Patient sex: F
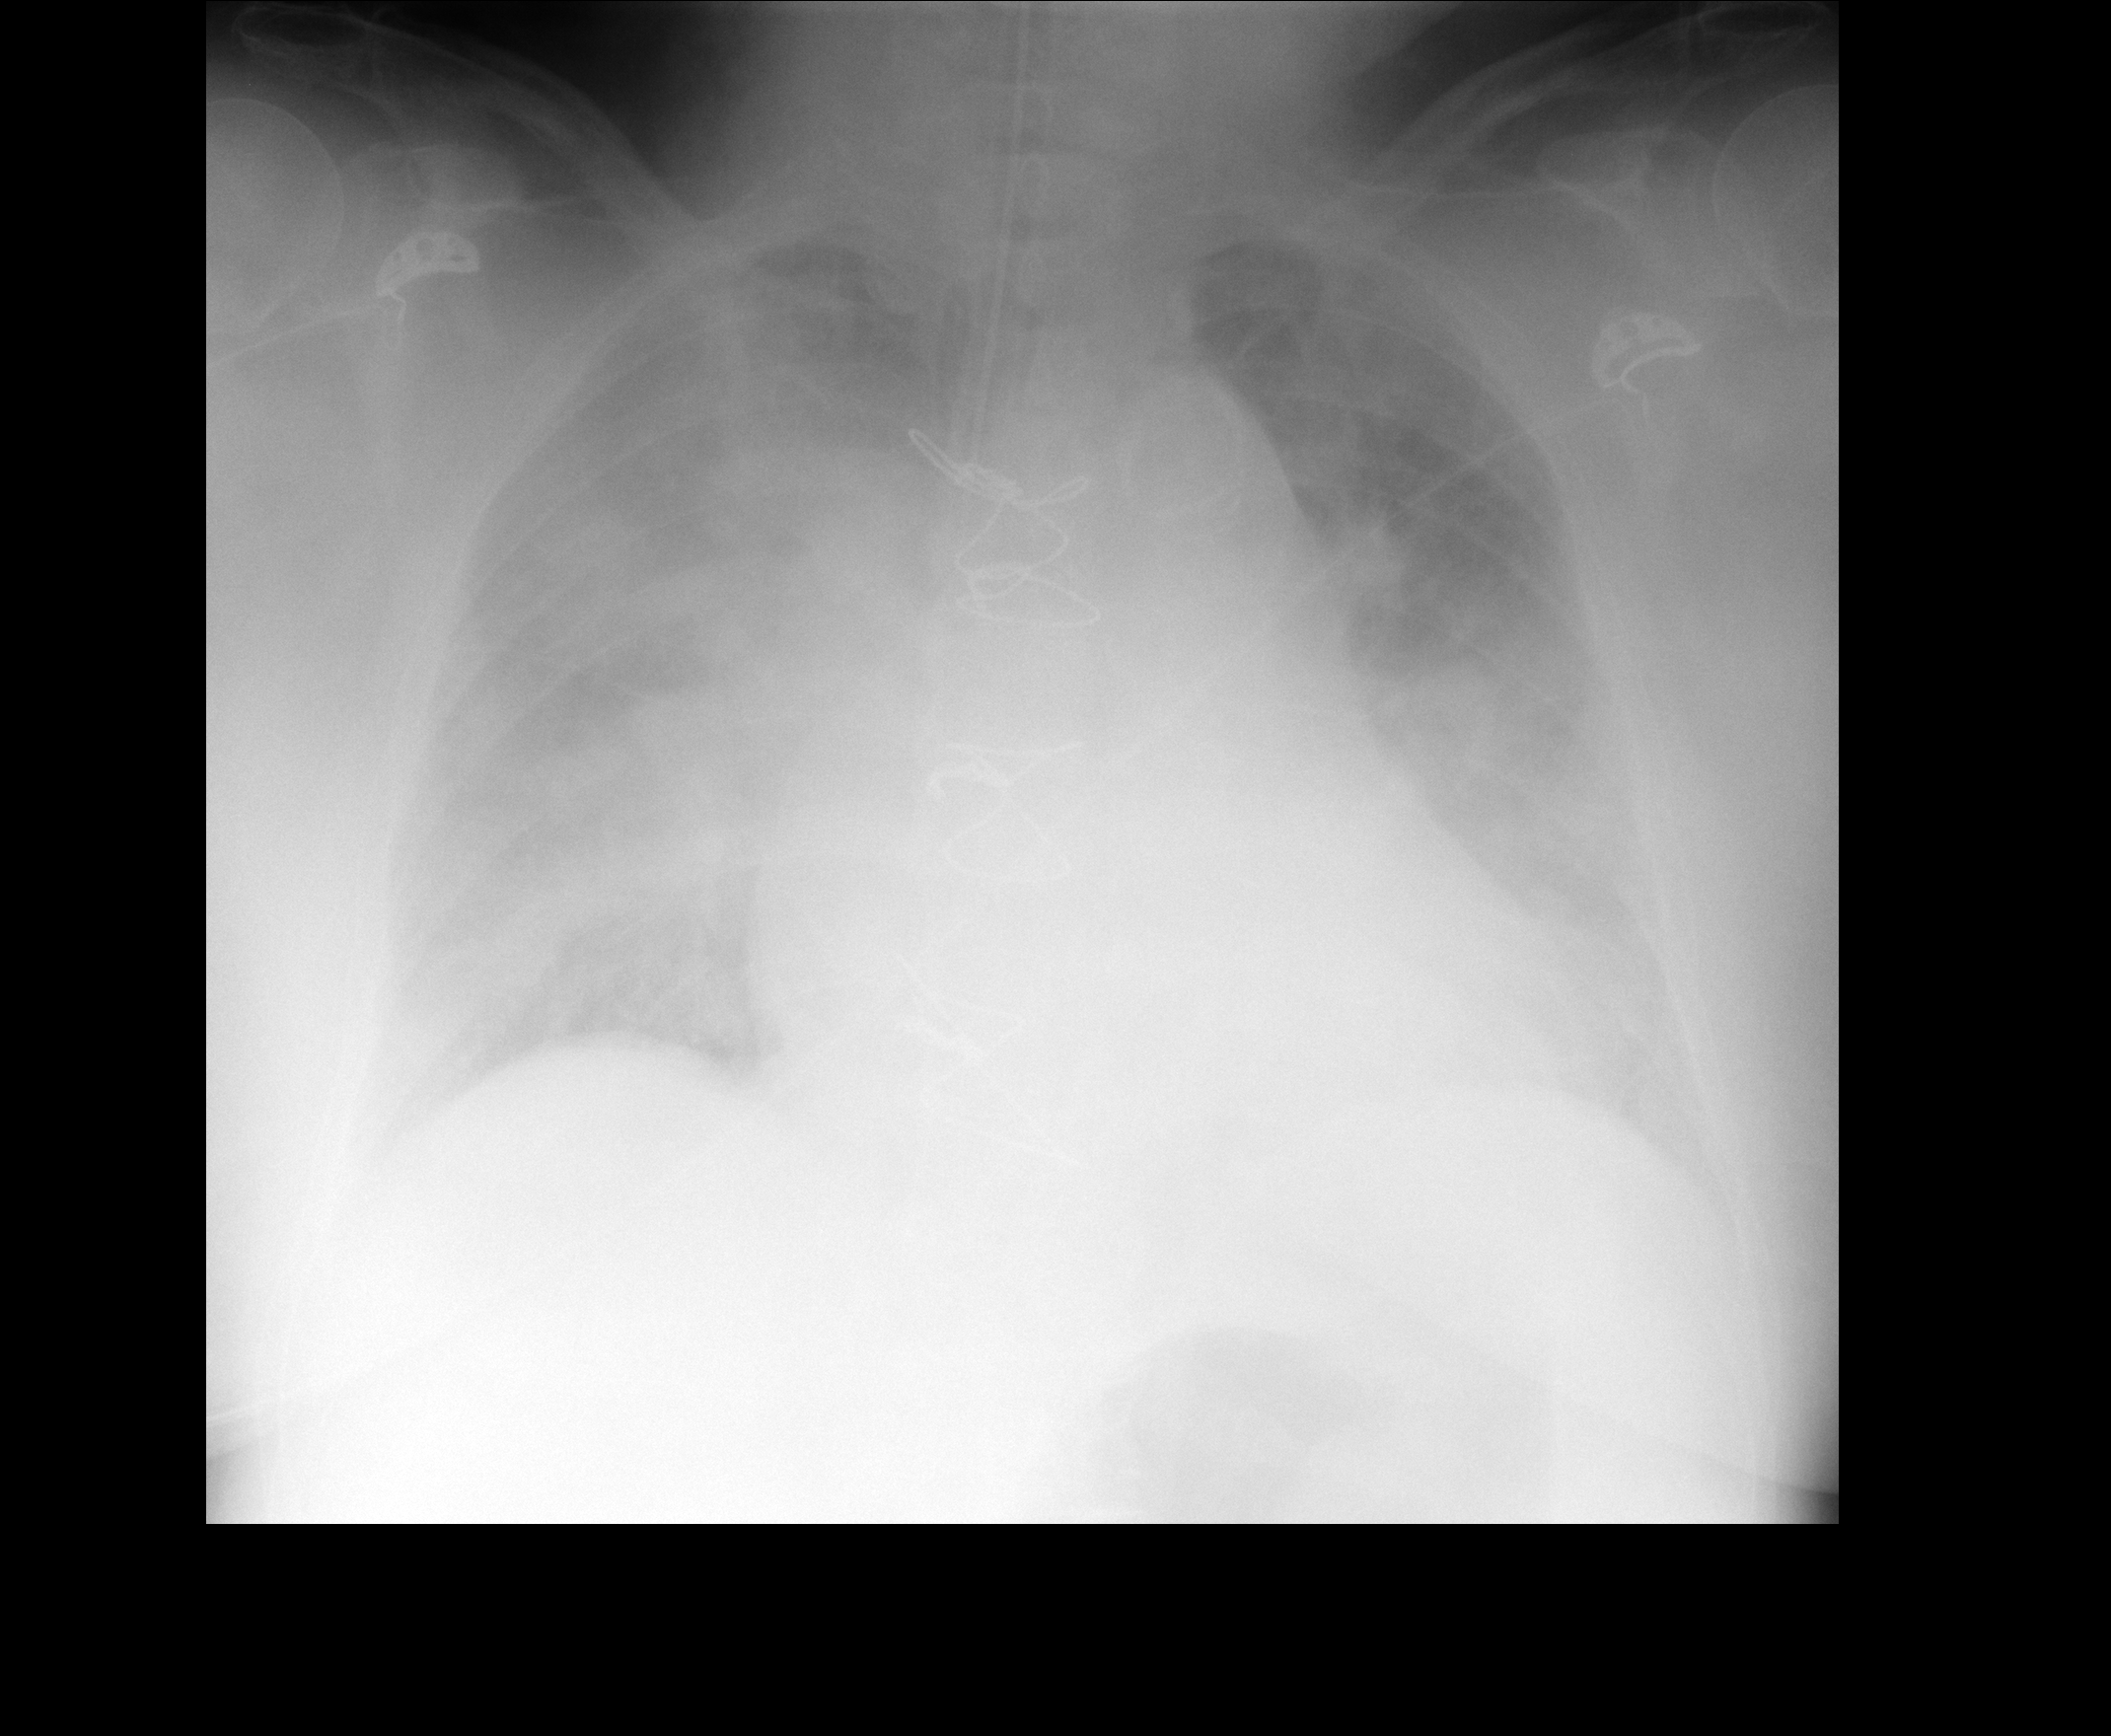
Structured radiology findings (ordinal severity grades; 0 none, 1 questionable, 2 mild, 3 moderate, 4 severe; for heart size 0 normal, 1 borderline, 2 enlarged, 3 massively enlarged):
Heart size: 2
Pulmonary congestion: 4
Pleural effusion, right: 0
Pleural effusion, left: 0
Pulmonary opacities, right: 4
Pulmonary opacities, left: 3
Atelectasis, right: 2
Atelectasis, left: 2